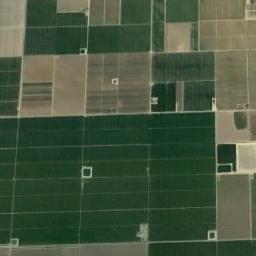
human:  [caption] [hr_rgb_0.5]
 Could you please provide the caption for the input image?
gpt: Some rectangular farmlands of different colors are arranged in neat rows .

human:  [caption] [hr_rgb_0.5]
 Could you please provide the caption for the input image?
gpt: Many neatly arranged green, Khaki mixed rectangular farmlands of different sizes .

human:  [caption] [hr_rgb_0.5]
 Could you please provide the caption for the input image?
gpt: There are some deep green and bare rectangular farmland .

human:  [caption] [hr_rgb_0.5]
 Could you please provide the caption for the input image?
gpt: There are many neat rows of rectangular farmlands .

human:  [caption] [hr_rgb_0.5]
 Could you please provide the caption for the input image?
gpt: There are many green rectangular farmlands and yellow ones .